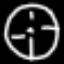
Label: clock